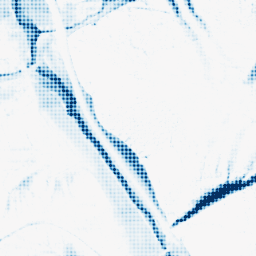
Category: morphological
Decomposition family: morphological_ellipse
Decomposition parameters: operation: closing
width: 20
height: 50
Upsampling method: sinc_blackman
Upsampling parameters: scale: 8
kernel_size: 8
Upsampling scale: 8